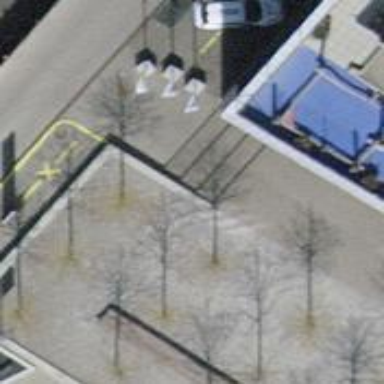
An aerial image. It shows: Concrete steps.